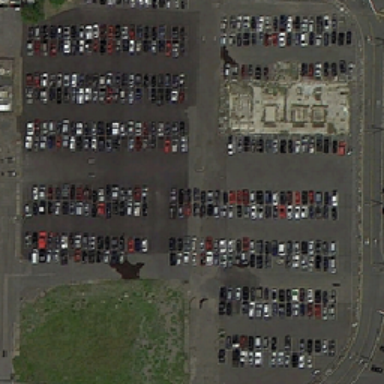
There is a lawn parking lot surrounded by a circular road .